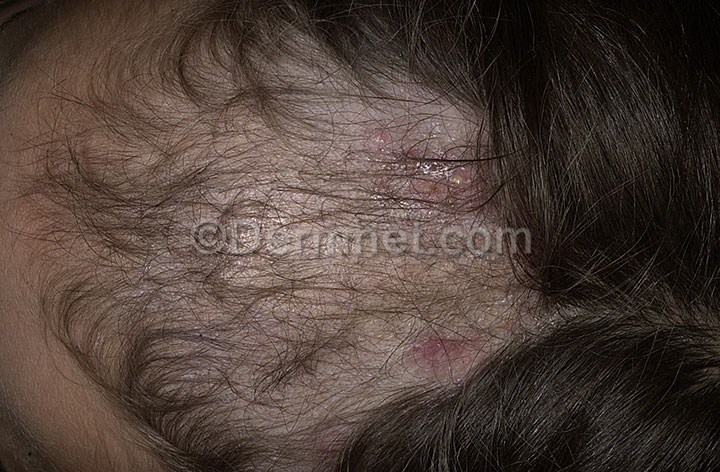
Disease: Hair Loss Photos Alopecia and other Hair Diseases